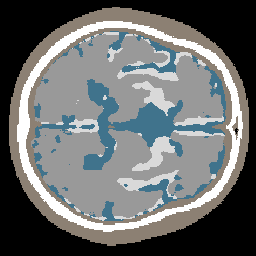
Label: no_lesion